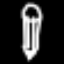
Label: pencil